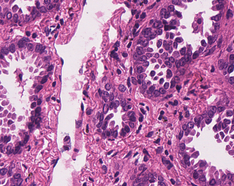
Tumor epithelial tissue: yes
Tumor-associated stroma tissue: yes
Normal tissue: no